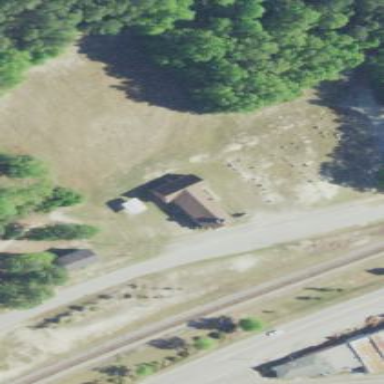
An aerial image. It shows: Cemetery.